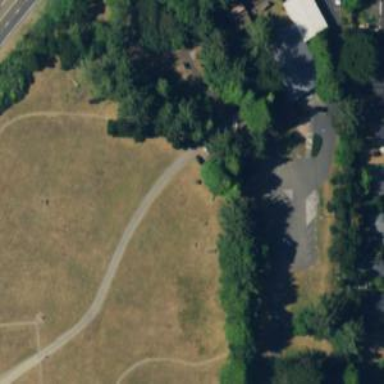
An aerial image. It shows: Lovely park for leisure and relaxation.